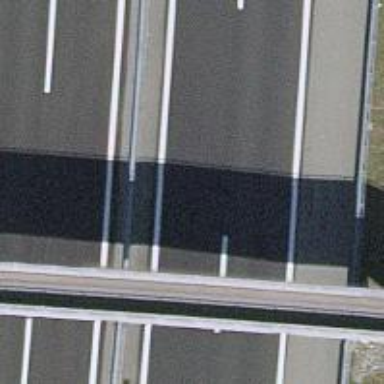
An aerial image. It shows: View of motorway.